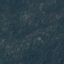
Label: Forest